Question: I was trying to use a Jquery Mobile 1.1.0 collapsible div and then an accordion on a non-mobile site, that is a site which will be responsive.
I've used them before on fully-mobile sites, and had no issues, but this time the word "plus" appears above the plus, breaking the layout:

I have included all the JS and CSS files. My code is the basic stuff from the docs page:
'''
<div data-role="collapsible">
<h3>I'm a header</h3>
<p>I'm the collapsible content. By default I'm closed, but you can click the header to open me.</p>
</div>
'''
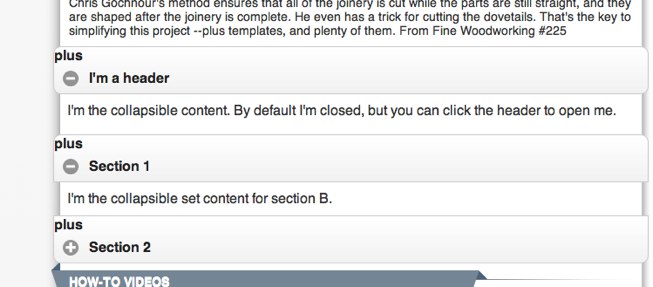
Answer: Your example code looks fine, here is also the options you might have
- <URL>
JSFiddle:
- <URL>
HTML:
'''
<div data-role="collapsible">
<h3>I'm a header</h3>
<p>I'm the collapsible content. By default I'm closed, but you can click the header to open me.</p>
</div>
'''